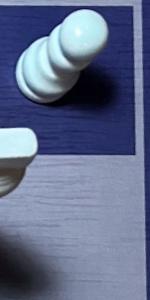
Label: Empty